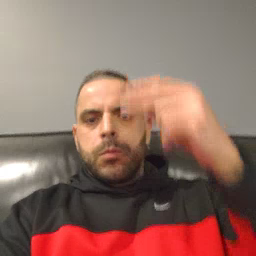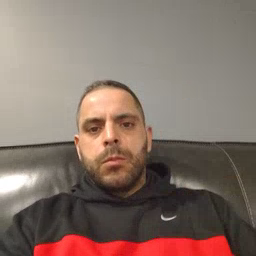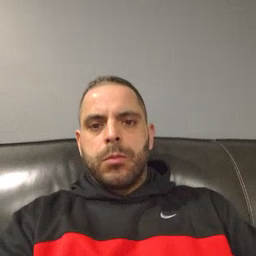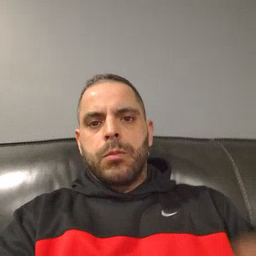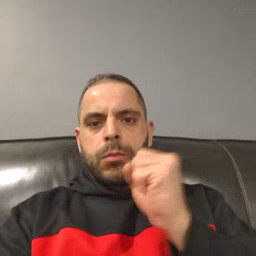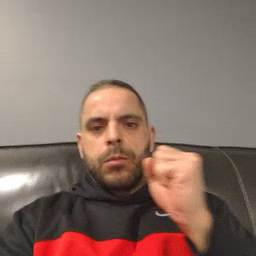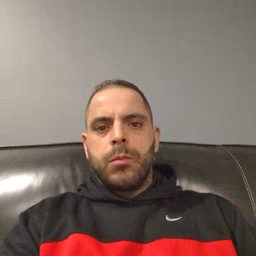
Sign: refrigerator